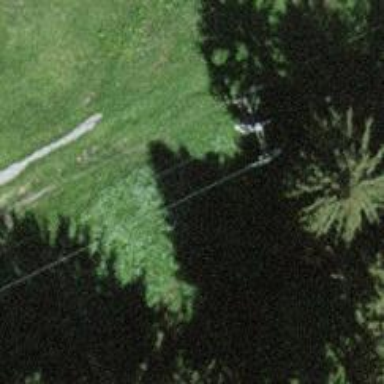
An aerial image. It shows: Pylon for aerialway.